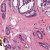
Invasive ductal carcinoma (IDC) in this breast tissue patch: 0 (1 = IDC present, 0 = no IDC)